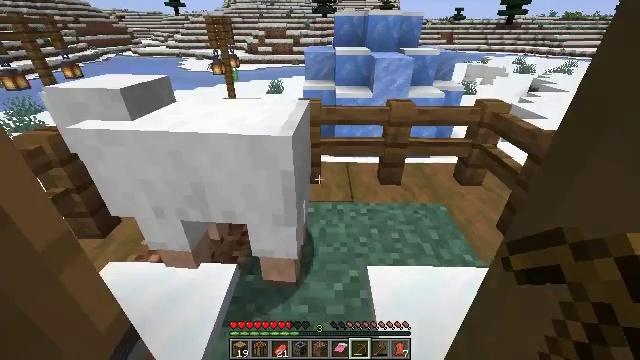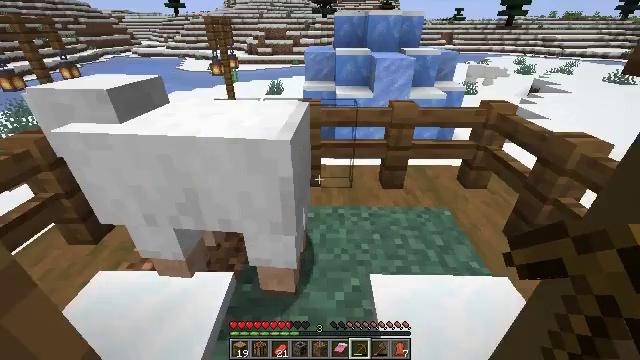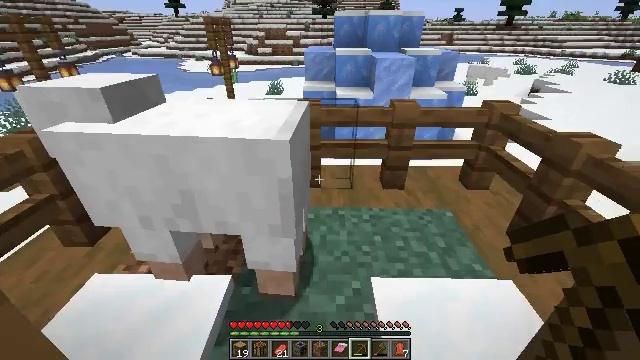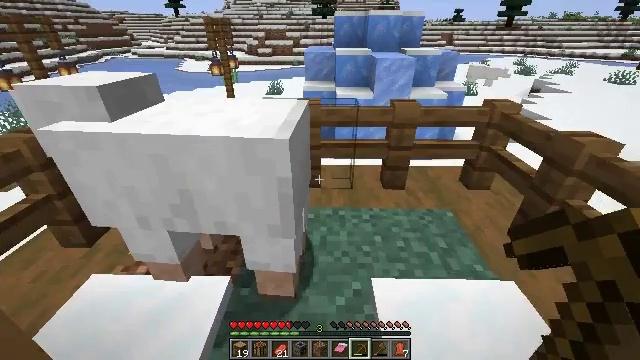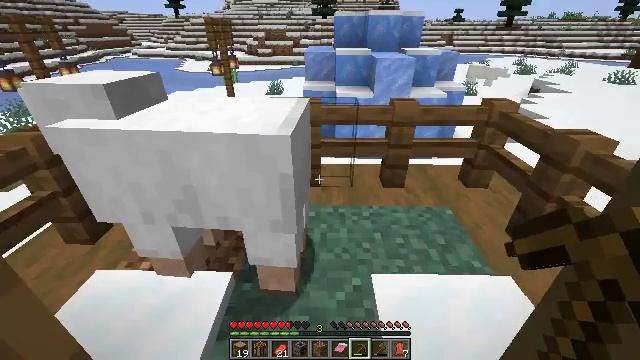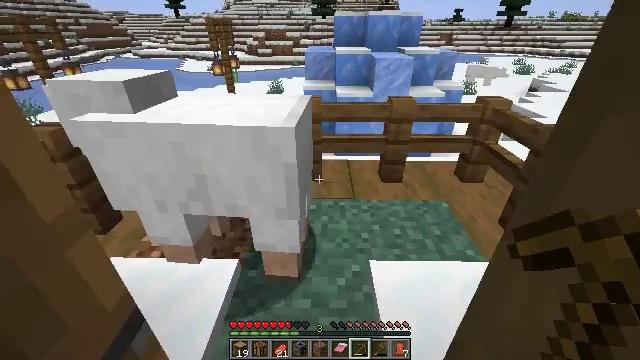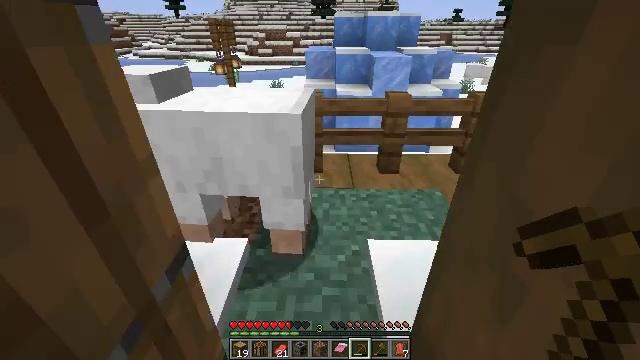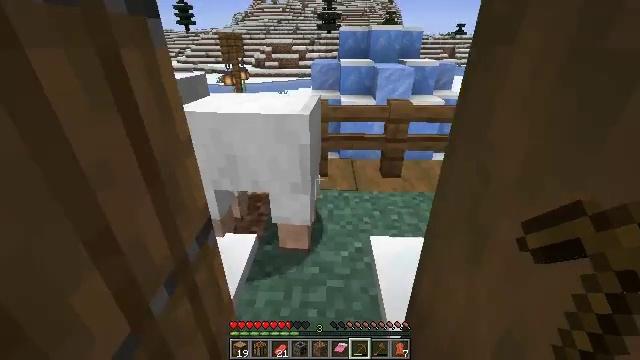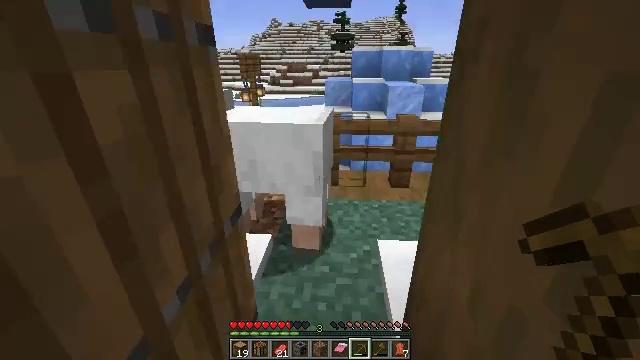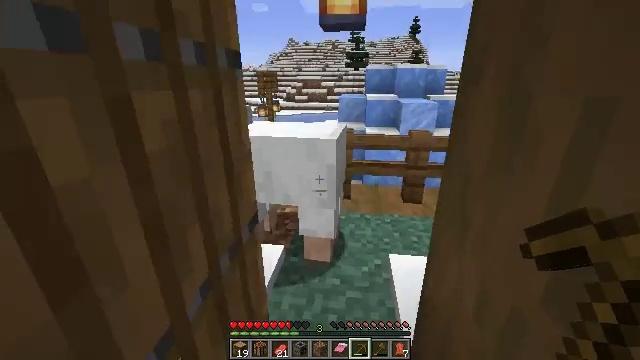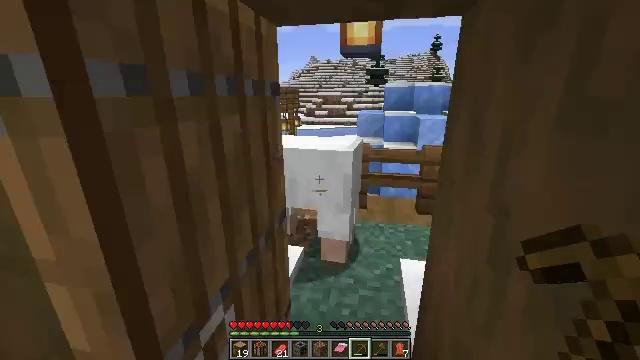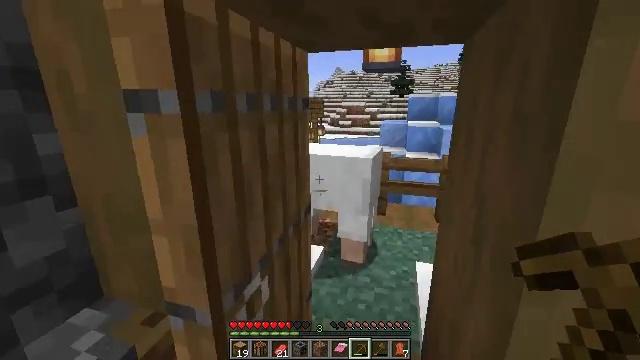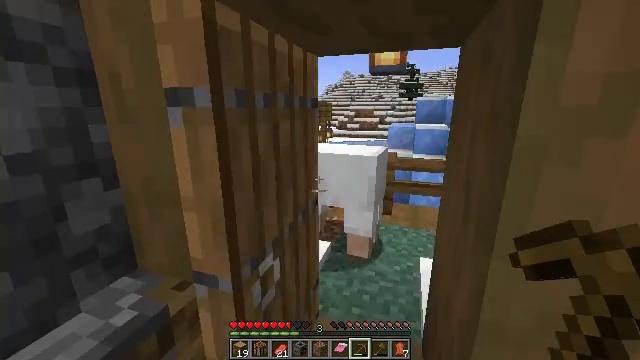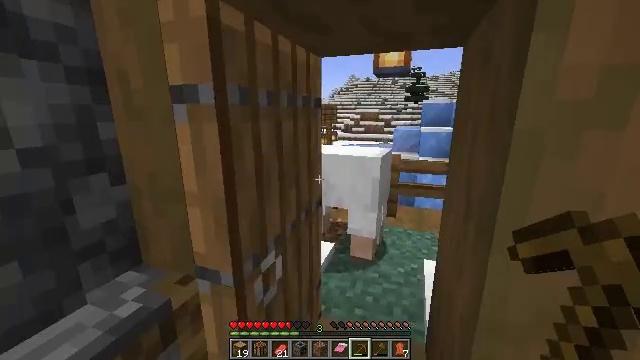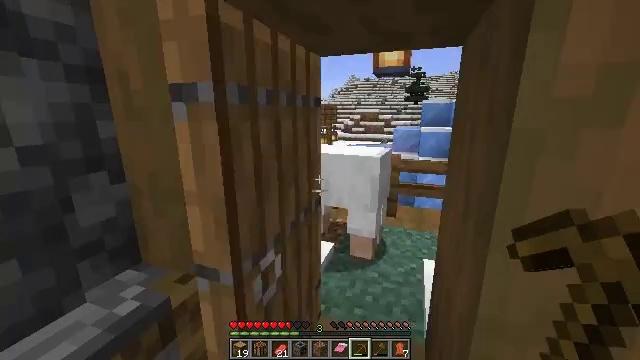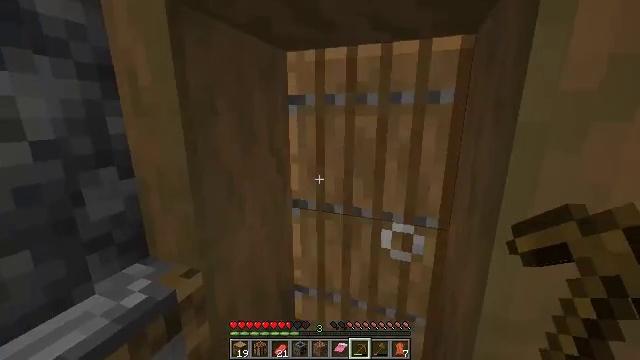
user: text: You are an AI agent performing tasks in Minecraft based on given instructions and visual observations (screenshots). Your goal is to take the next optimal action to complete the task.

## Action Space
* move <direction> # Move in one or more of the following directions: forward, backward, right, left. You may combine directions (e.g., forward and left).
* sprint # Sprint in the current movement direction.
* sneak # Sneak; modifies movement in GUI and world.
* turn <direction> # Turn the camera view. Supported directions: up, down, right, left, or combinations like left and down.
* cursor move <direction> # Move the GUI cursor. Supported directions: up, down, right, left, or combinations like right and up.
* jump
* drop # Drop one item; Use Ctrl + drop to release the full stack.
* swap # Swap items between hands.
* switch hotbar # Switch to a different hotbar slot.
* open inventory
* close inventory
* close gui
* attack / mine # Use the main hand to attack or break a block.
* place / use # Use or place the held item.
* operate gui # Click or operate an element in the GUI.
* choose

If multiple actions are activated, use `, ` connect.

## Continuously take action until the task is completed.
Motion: motion action
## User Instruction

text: Punch the spruce leaves to get saplings.
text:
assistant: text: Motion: no_op
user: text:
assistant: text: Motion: no_op
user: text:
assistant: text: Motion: no_op
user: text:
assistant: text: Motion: move back
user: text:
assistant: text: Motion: move back
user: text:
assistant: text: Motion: move back
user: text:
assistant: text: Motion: move back, turn left and up
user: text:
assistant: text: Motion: move back, turn left and up
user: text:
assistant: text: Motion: move back, turn left and up
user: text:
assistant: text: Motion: move back, turn left and up
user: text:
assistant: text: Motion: move back, turn left and up
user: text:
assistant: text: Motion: turn left
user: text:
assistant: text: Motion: turn left
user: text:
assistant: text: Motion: no_op
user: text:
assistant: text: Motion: turn left, use / place
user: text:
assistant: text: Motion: use / place
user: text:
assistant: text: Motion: use / place
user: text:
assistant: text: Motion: no_op
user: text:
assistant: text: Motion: turn left
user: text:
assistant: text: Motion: no_op
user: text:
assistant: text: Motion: turn left and down
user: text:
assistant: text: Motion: turn left
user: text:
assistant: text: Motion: turn left and down
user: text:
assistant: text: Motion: turn left
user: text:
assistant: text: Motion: turn left
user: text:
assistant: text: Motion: turn left
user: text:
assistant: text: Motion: turn left
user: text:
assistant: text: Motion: turn left
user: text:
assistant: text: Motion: move forward, turn left
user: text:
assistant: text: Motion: move forward